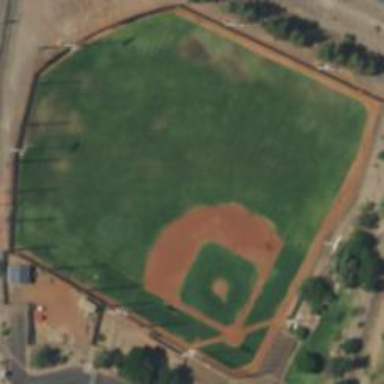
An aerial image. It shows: Baseball pitch for leisure land activities.